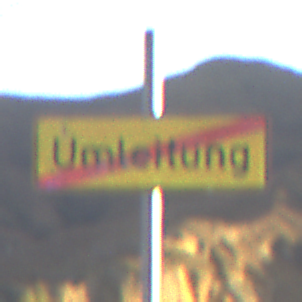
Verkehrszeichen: EndeDerUmleitungsankuendigung
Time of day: SunriseSunset
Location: Outdoor (Nature)
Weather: PartlyCloudy
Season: NotSpecified
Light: Natural